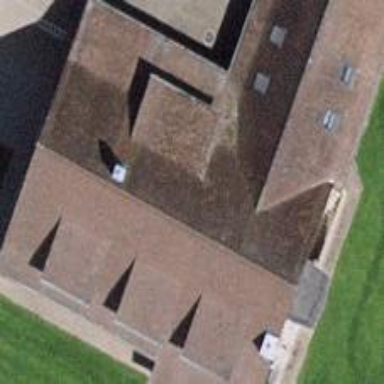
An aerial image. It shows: Detached building.